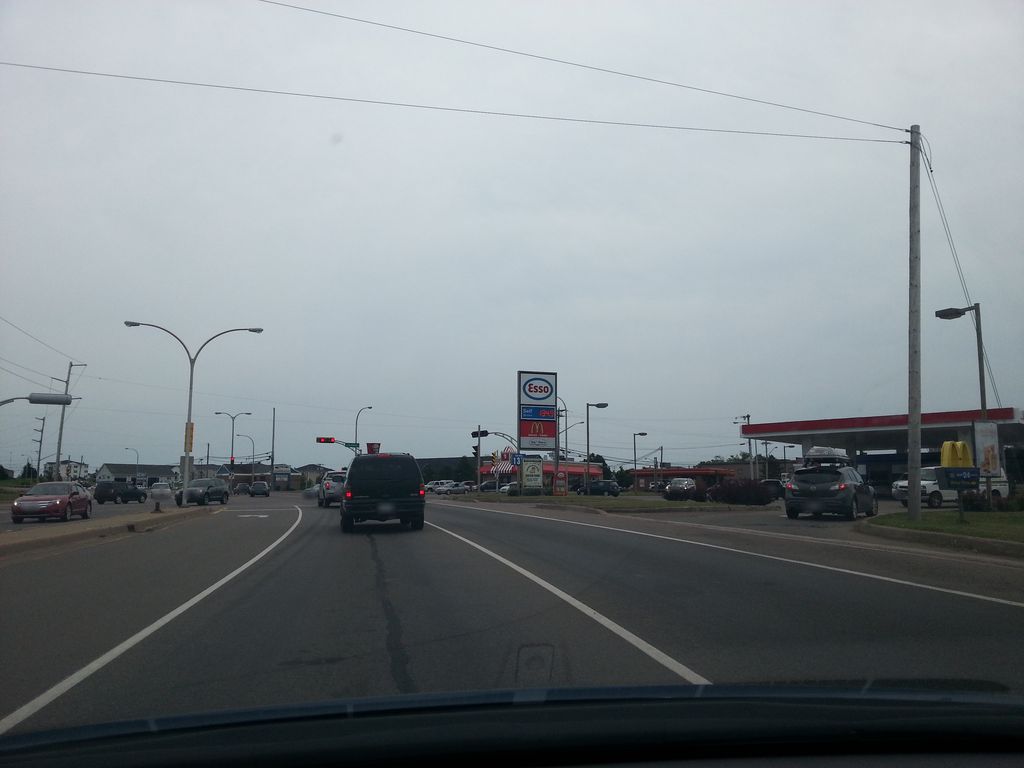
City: charlottetown